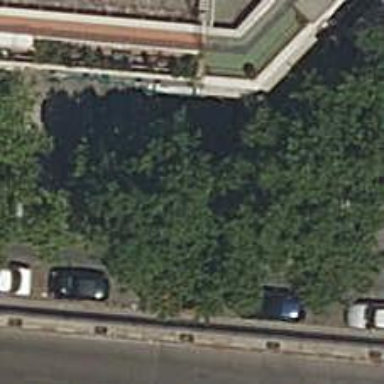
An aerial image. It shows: Motorcycle parking area.